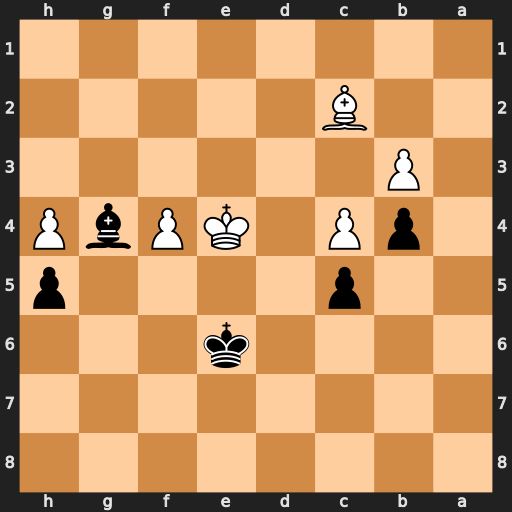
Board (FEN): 8/8/4k3/2p4p/1pP1KPbP/1P6/2B5/8
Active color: b
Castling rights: -
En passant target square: -
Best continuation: Bf5+ Ke3 Bxc2